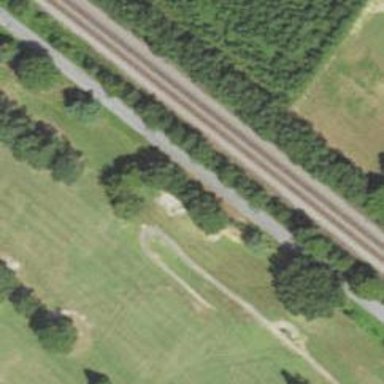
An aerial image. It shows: Golf tee.